Question: I created program that calculates the currency exchange rate.
The program has:
1. ComboboxCurrencyName - which displays the currency name.
2. ComboCurrencyValue - which displays the value of a given currency.
3. txtYourValue - textbox which gets from user the amount of money
4. Button that calculates the rate of the given currency with the amount of money given from user.
My code:
'''
public void EchangeRate(float x,float y)
{
label1.Text = (x * y).ToString();
}
private void button1_Click(object sender, EventArgs e)
{
if(comboCurrencyName.SelectedIndex==comboCurrencyValue.SelectedIndex)
{
float currency;
float inputValue;
if(float.TryParse(comboCurrencyValue.SelectedItem.ToString(),out currency)&& float.TryParse(txtYourValue.Text,out inputValue))
{
EchangeRate(currency,inputValue);
}
}
else
{
MessageBox.Show("Not selected currency ");
}
}
'''
When I select a given currency with a combobox and I'm entering the value to convert, nothing happens when I press the button. I think this is a problem with converting combobox to float value.
Previously I used 'float.Parse()' I had the error:
> System.FormatException: 'Invalid input string format.
<URL>

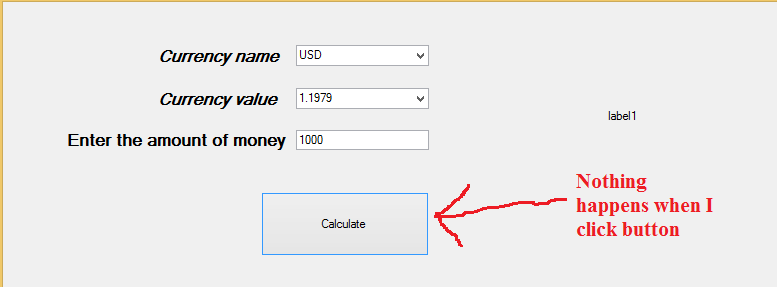
Answer: Replace with:
'''
(float.TryParse(comboCurrencyValue.SelectedItem.ToString(), NumberStyles.Any, CultureInfo.InvariantCulture,out currency)&& float.TryParse(txtYourValue.Text,out inputValue))
'''
To explain: in Poland a comma is used instead of a decimal point, so you must specify that you want to use an invariant culture.